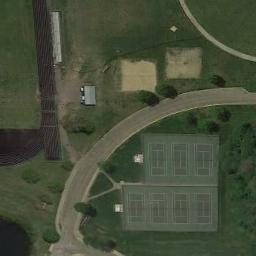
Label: tennis_court